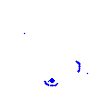
Particle: electron